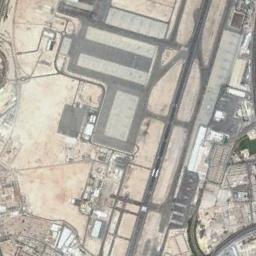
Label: airport